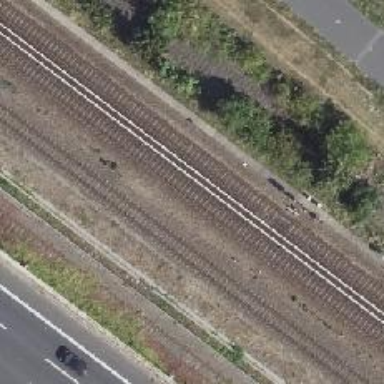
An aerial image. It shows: Electrified light rail railway.